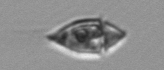
Label: Amphidinium